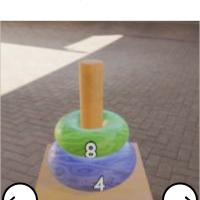
Task: sum
Answer: 12